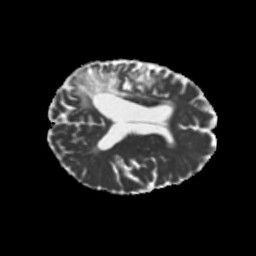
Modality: MD
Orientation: axial
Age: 69
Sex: female
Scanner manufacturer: siemens
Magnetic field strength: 3 T
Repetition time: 5.25 s
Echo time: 0.08 s